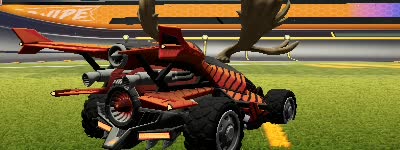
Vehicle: aftershock